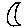
Label: moon